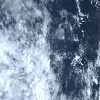
Label: cloud